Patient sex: M
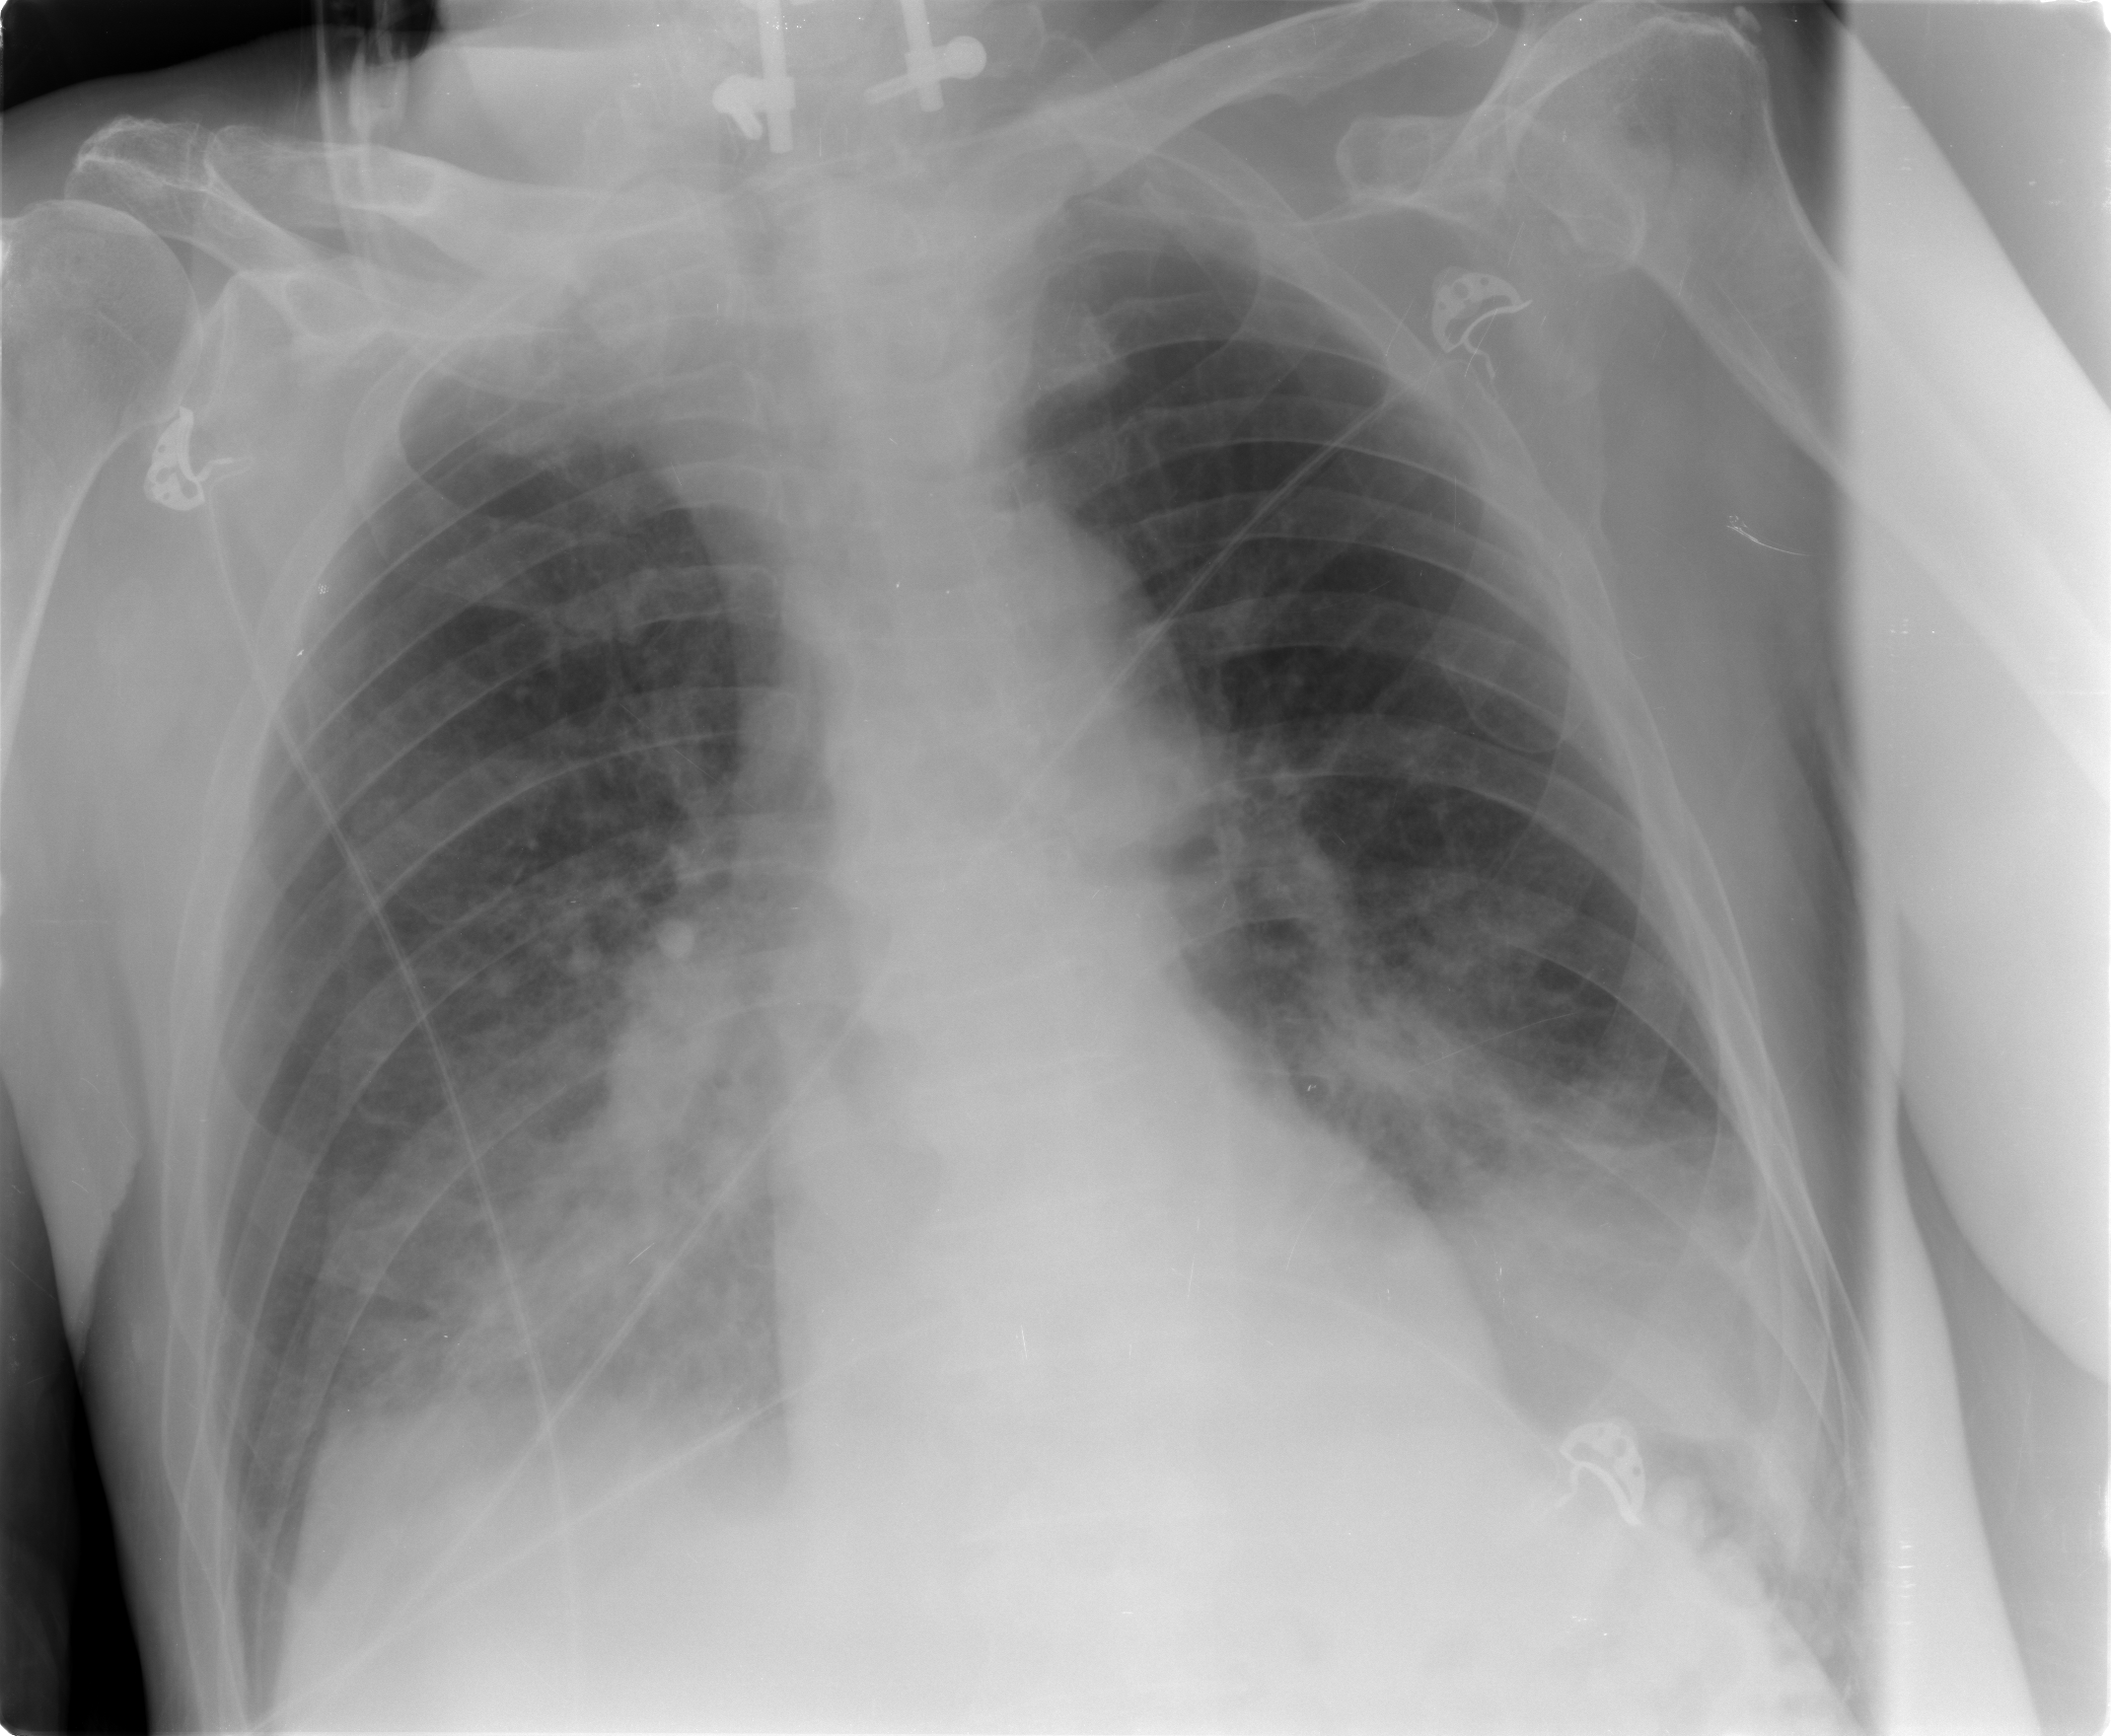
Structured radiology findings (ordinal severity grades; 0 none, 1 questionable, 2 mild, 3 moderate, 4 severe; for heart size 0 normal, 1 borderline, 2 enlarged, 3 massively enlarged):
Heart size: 0
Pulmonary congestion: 2
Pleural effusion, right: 2
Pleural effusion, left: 1
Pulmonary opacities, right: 3
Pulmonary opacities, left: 2
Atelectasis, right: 2
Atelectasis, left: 3